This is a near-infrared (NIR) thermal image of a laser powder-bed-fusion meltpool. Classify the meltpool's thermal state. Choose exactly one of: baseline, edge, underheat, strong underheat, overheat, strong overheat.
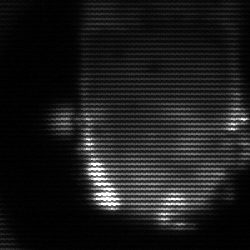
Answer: baseline